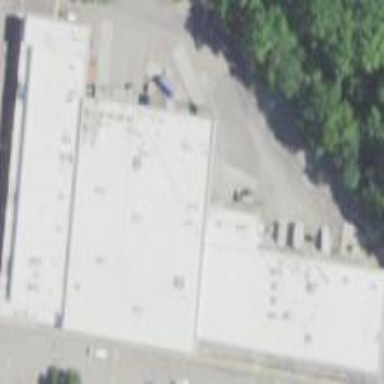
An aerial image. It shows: Commercial building.